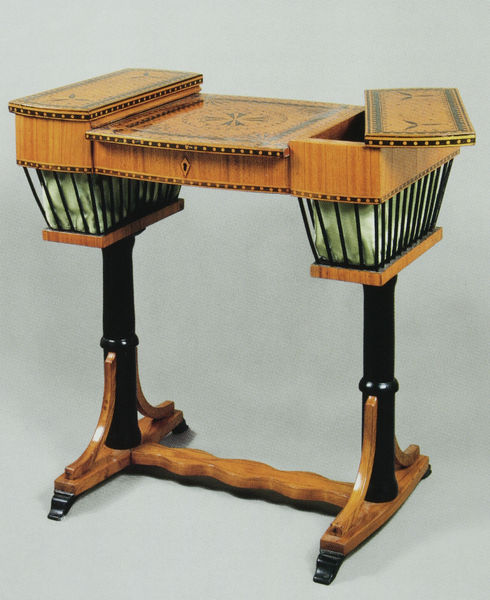
Titel: Werk- oder Handarbeitstisch
Standort: St. Petersburg
Institution: Schloss Pawlowsk
Schlagwörter: dunkel, grün, braun, glas, hell, holz, schwarz, säule, tisch, schloss, beige, fächer, malerei, muster, ornament, möbel, tischbein, gitter, stoff, beine, bein, füße, japan, wellen, schreibtisch, arbeiten, körbe, linien, jugendstil, nähen, wolle, dekor, ornamente, verzierung, korb, nähtischchen, schublade, tischchen, metall, nähtisch, platte, foto, fotografie, deckel, offen, fuss, symmetrisch, tischbeine, mosaik, malen, tischplatte, pult, einlegearbeit, einlegearbeiten, intarsie, intarsien, kasten, photo, verziert, kunstgewerbe, scharniere, biedermeier, stäbe, schreiben, horst, versteck, schlüssel, klappe, sekretär, lernen, körbchen, handarbeitstisch, textil, objekt, wohnen, buche, furnier, möbelstück, komisch, fach, verzierungen, aufbewahrung, kirschholz, gelenk, ebenholz, lade, schlüsselloch, stauraum, spieltisch, verstrebung, kästen, msuter, holzfüße, dekcel, geheimfach, tischfuss, bild1, bild3, dummbaz, ebenholy, schieblade, schreitisch, werktisch, intarsienarbeit, tik, lz, mödel, holzverzierungen, zeichenen, eingelassene körbe